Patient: sex F, age 61
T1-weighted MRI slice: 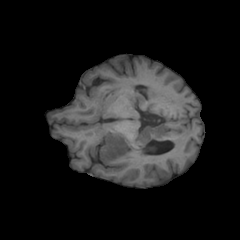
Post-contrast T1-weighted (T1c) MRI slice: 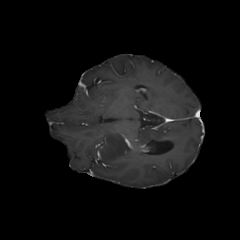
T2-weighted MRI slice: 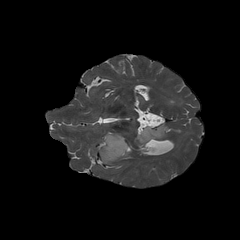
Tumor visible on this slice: yes
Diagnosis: Astrocytoma, IDH-wildtype
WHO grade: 2